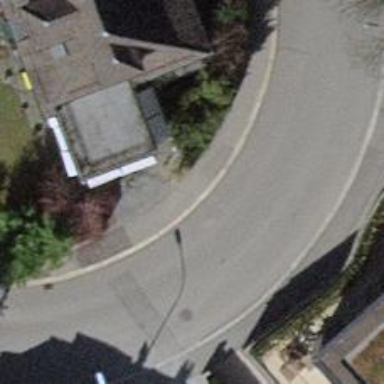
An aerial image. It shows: Asphalt sidewalk.